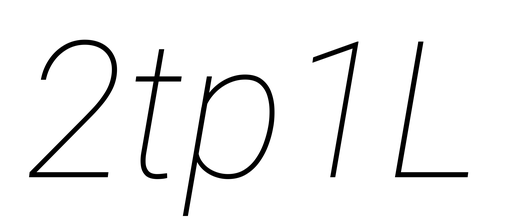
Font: Roboto-Italic_Thin_Italic